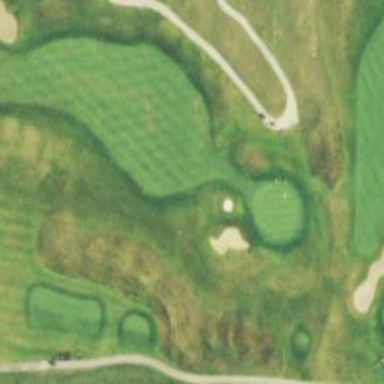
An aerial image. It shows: Golf hole.